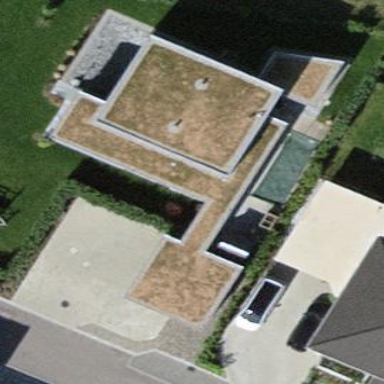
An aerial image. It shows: Simple house.